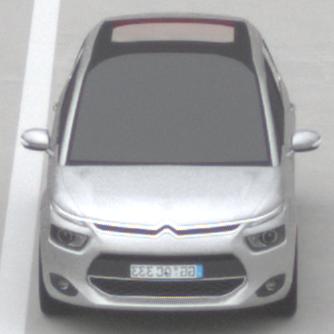
Make: Citroen
Model: Grand C4 Picasso VTi 120
Detailed model: Grand C4 Picasso (II)
Model produced from: 2013/10
Model produced until: 2015/02
Doors: 5
Color: white
Road condition: dry road
Daytime: midday
Contrast: low contrast